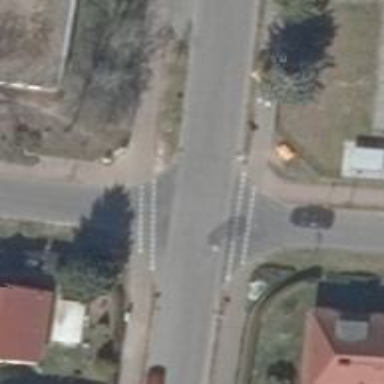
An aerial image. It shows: Marked road crossing.